Chest X-ray. View position: PA
Patient age: 31
Patient sex: F
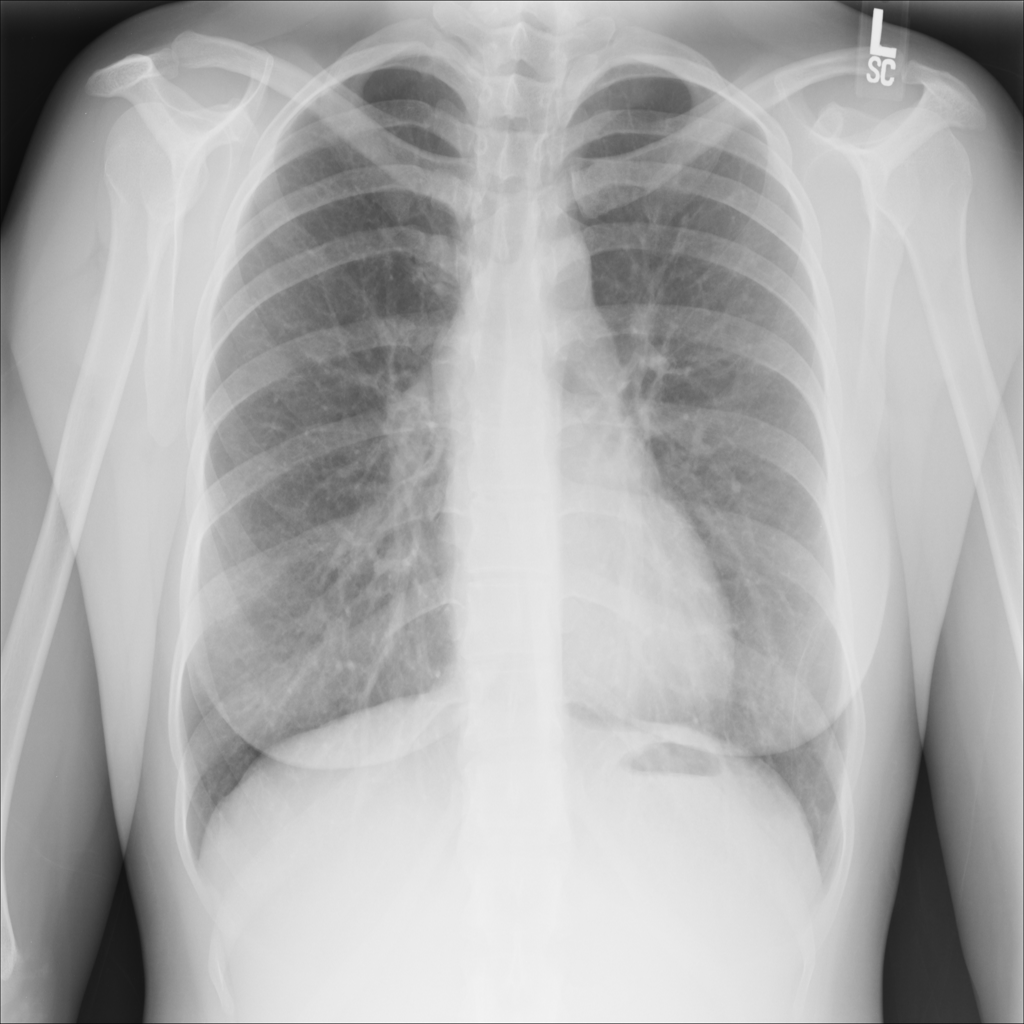
Finding: Pneumothorax